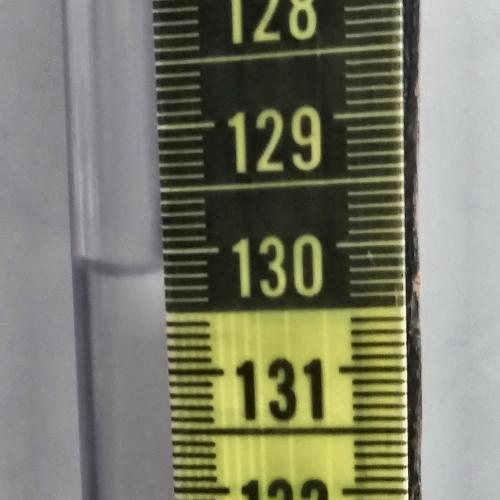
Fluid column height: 130.2 cm